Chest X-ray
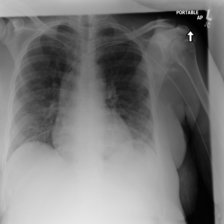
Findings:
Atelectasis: negative
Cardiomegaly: negative
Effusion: negative
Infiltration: negative
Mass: negative
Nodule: negative
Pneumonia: negative
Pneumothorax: negative
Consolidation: negative
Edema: negative
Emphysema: negative
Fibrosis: negative
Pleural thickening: negative
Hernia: negative